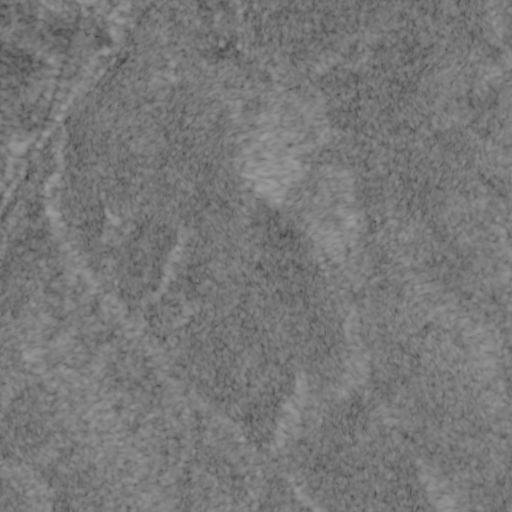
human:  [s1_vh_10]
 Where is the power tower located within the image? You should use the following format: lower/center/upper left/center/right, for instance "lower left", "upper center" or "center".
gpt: The power tower is located in the upper left of the image.
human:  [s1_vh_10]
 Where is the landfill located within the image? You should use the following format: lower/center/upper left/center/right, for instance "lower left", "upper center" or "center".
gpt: There is no landfill in the image.

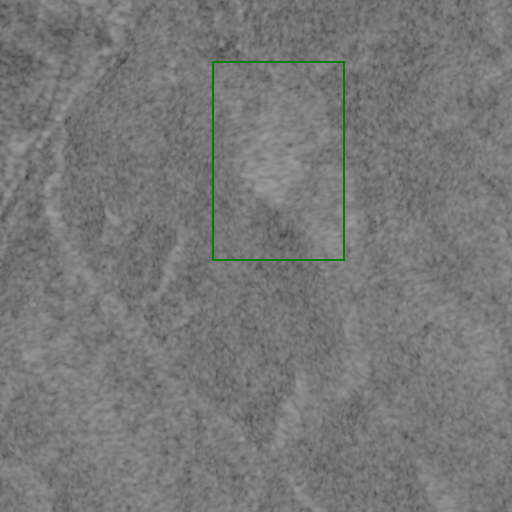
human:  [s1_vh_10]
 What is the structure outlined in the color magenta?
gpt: There is no magenta outline.
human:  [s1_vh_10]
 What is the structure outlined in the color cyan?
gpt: There is no structure outlined in cyan.